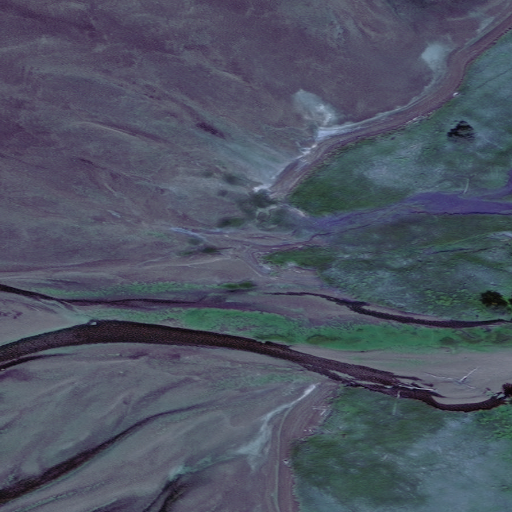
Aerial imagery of cape in Alaska named Pestchani Point containing only unknown